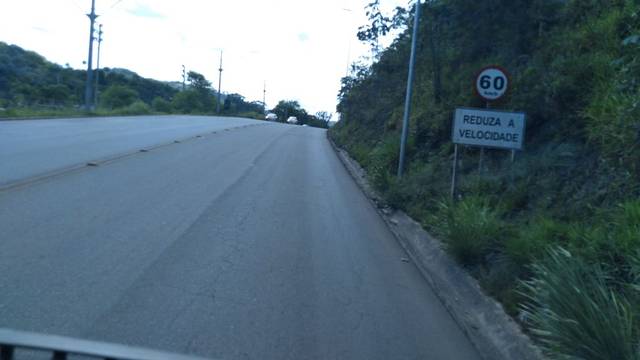
Region: Brazil
Coordinates: -19.877, -43.868